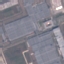
Label: Industrial